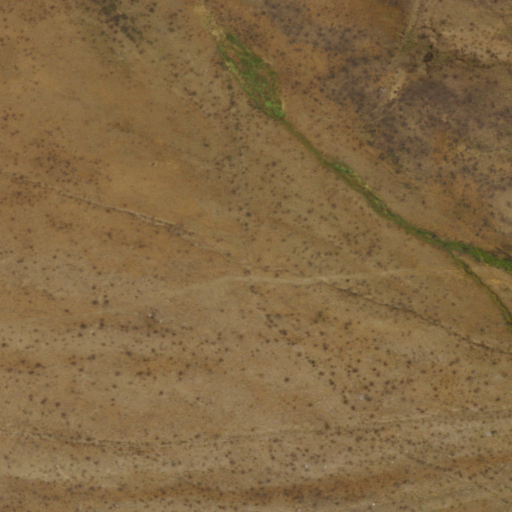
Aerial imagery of valley in Nevada named Echo Canyon containing grassland and shrub